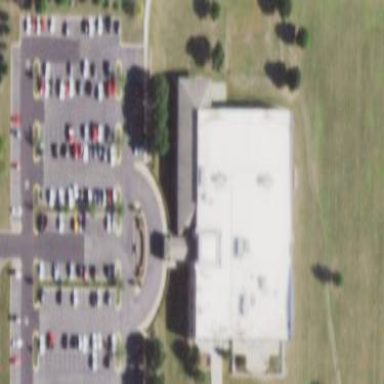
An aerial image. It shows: Commercial building that houses fitness center.